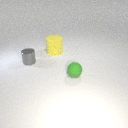
large yellow rubber cylinder to the left of small green rubber sphere